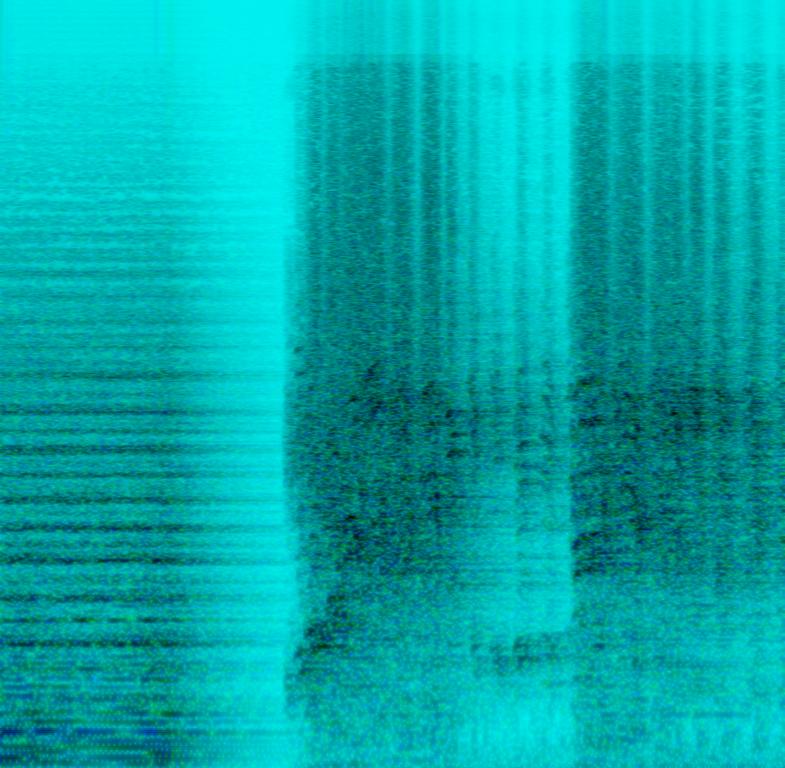
The song is an instrumental with a devilish voice laughing. The tempo is fast with a fast paced drumming rhythm with strong cymbal crashes. The song is probably an adult animated show designed to scare.